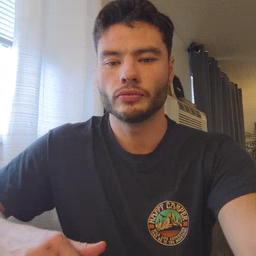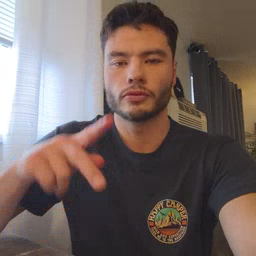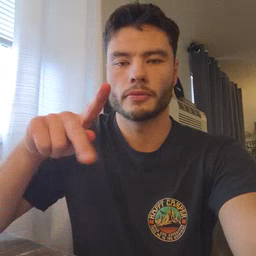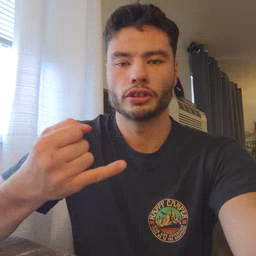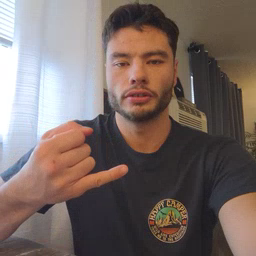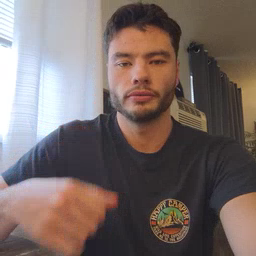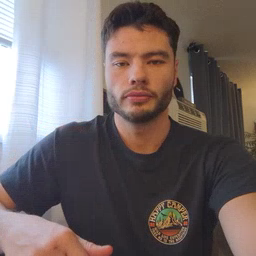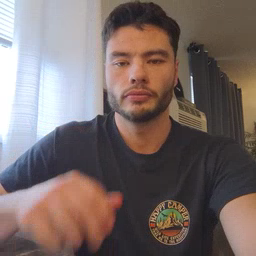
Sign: pajamas